Question: I have created a window without title by-
'''
override func windowDidLoad() {
super.windowDidLoad()
self.window?.styleMask = NSBorderlessWindowMask
self.window?.movableByWindowBackground = true
}
'''
I have set canBecomeKeyWindow by-
'''
override var canBecomeKeyWindow:Bool
{
get{
return true
}
}
'''
I have changed the background color of container view by-
'''
override func drawRect(dirtyRect: NSRect) {
super.drawRect(dirtyRect)
var viewcolor = NSColor.whiteColor()
viewcolor.setFill()
NSRectFill(dirtyRect)
}
'''
And a custom view is added as a subview to this container view and I changed background color of custom view by-
'''
override func drawRect(dirtyRect: NSRect) {
super.drawRect(dirtyRect)
NSColor(SRGBRed: 0.8, green: 0.26, blue: 0.33, alpha:1.0).set()
NSRectFill(self.bounds)
}
'''
Now when I do a toggleFullscreen like-
'''
@IBAction func goFullScreen(sender: AnyObject) {
self.view.window?.toggleFullScreen(sender)
}
'''
The whole area of screen is not filled. There is blank(black) background behind the window created. The app should fill the space, there shouldn't be black background in this screenshot
How can I fix this behaviour. Thanks for your help.
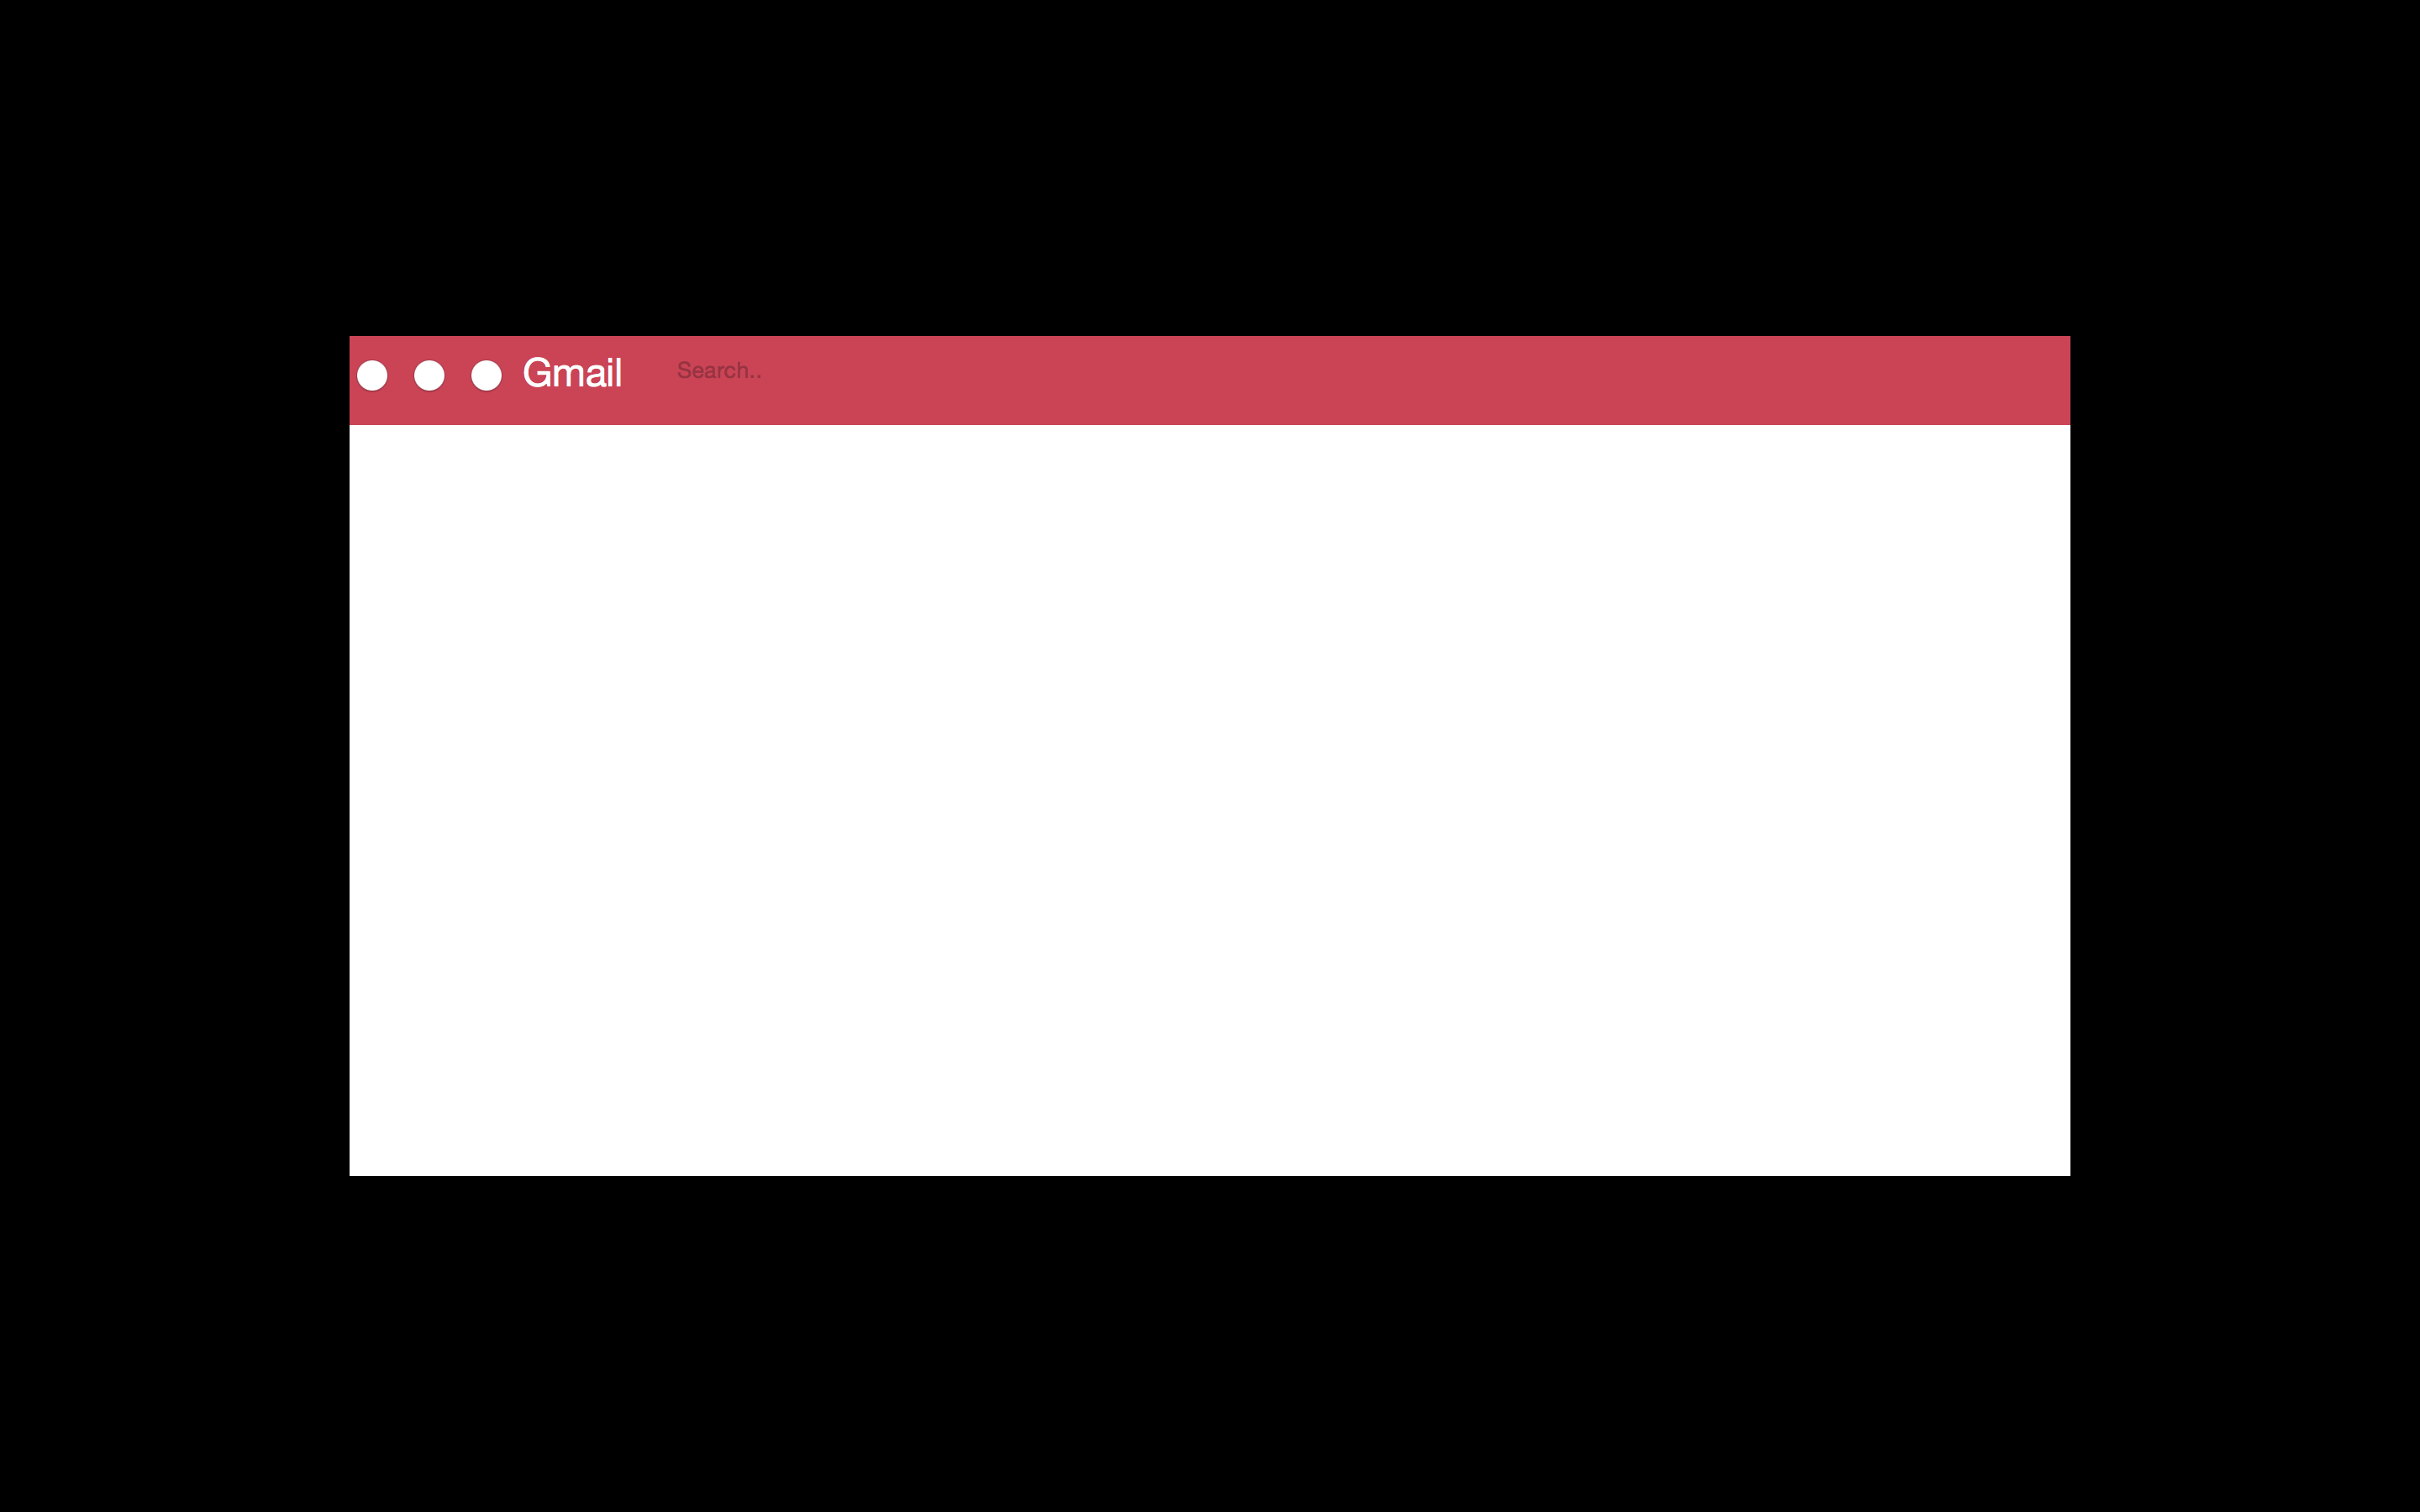
Answer: The problem is that your window is not resizable. Setting the 'styleMask' to 'NSBorderlessWindowMask' inadvertently removed 'NSResizableWindowMask'.
You should set the 'styleMask' to 'NSBorderlessWindowMask | NSResizableWindowMask'.